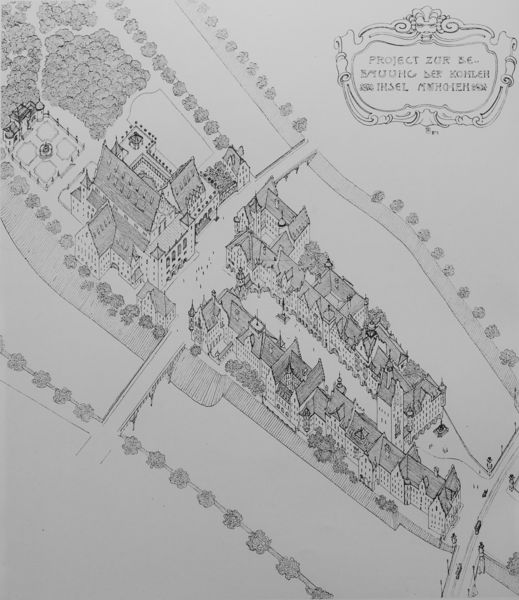
Titel: Projekt der Bebauung Kohleninsel, München
Künstler: Theodor Fischer
Standort: München
Institution: Architektursammlung der TU
Schlagwörter: baum, wasser, weiß, bäume, fluss, landschaft, menschen, see, stadt, ufer, fenster, grau, schwarz, skizze, strasse, zeichnung, anlage, dach, gebäude, haus, park, parkanlage, schloss, weg, wiese, architektur, lang, häuser, strauch, brücke, büsche, gewässer, kirche, sträucher, wege, insel, pflanzen, wald, garten, schrift, bogen, perspektive, vedute, fischer, dorf, dächer, allee, linien, markt, platz, schriftzug, vogelperspektive, tafel, jugendstil, inschrift, tor, aufsicht, stadtansicht, straßen, schild, burg, kloster, münchen, palast, draufsicht, wälder, druck, schwarz-weiss, text, beschriftung, entwurf, wappen, karte, mittelalter, passau, historismus, plan, roccoco, vogelschau, brücken, flüsse, grundriss, bauplan, dörfer, schlossanlage, lageplan, projekt, bebauung, stadtplan, luftbild, map, trum, luftansicht, strassenzug, hauptstrasse, häusser, insel in stadt, kohleninsel, prospect, sdadt, vogelblick, reichenau, fstadt, project, obenansicht, project zur, zur, bebauung#, memmingen, projektskizze